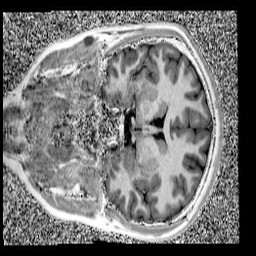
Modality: UNIT1
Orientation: coronal
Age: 14
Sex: female
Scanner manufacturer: siemens
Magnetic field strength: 3 T
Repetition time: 4 s
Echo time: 0.00299 s